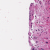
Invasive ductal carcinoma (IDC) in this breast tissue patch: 0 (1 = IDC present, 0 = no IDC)